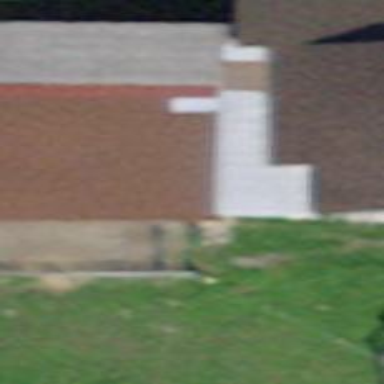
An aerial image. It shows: Barn.